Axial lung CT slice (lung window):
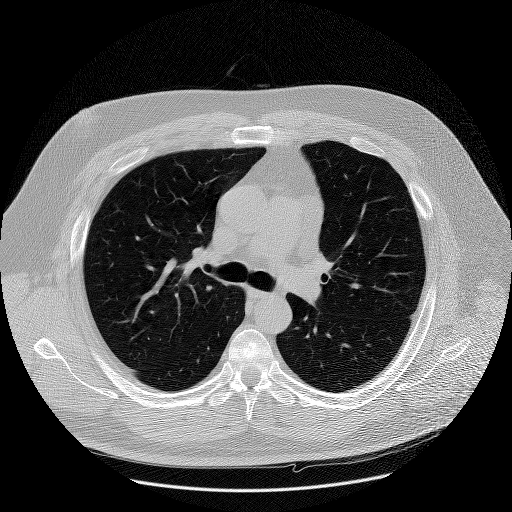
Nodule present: no